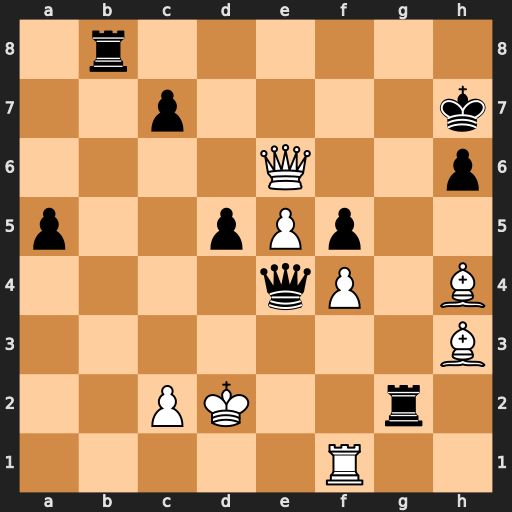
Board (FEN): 1r6/2p4k/4Q2p/p2pPp2/4qP1B/7B/2PK2r1/5R2
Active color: w
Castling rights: -
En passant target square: -
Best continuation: Bxg2 Qxg2+ Rf2